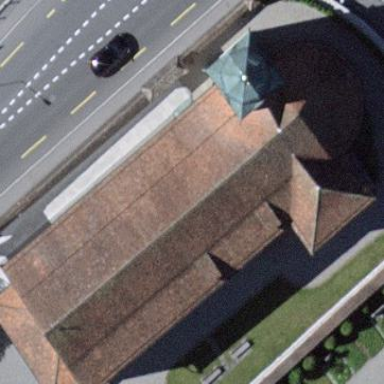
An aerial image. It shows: Church which is place of worship.